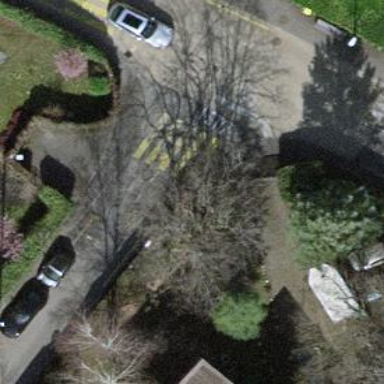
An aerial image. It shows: Marked zebra crossing on the road.